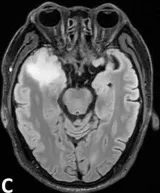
(A-C) The right temporal lobe showed a nodular which was characterized by hypointensity on T1 and hyperintensity on T2, with significant edema zone. There also showed slightly edema without clear lesion in the left temporal lobe. The cysts didn't suppress on FLAIR.
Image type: radiology (mri)